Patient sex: M
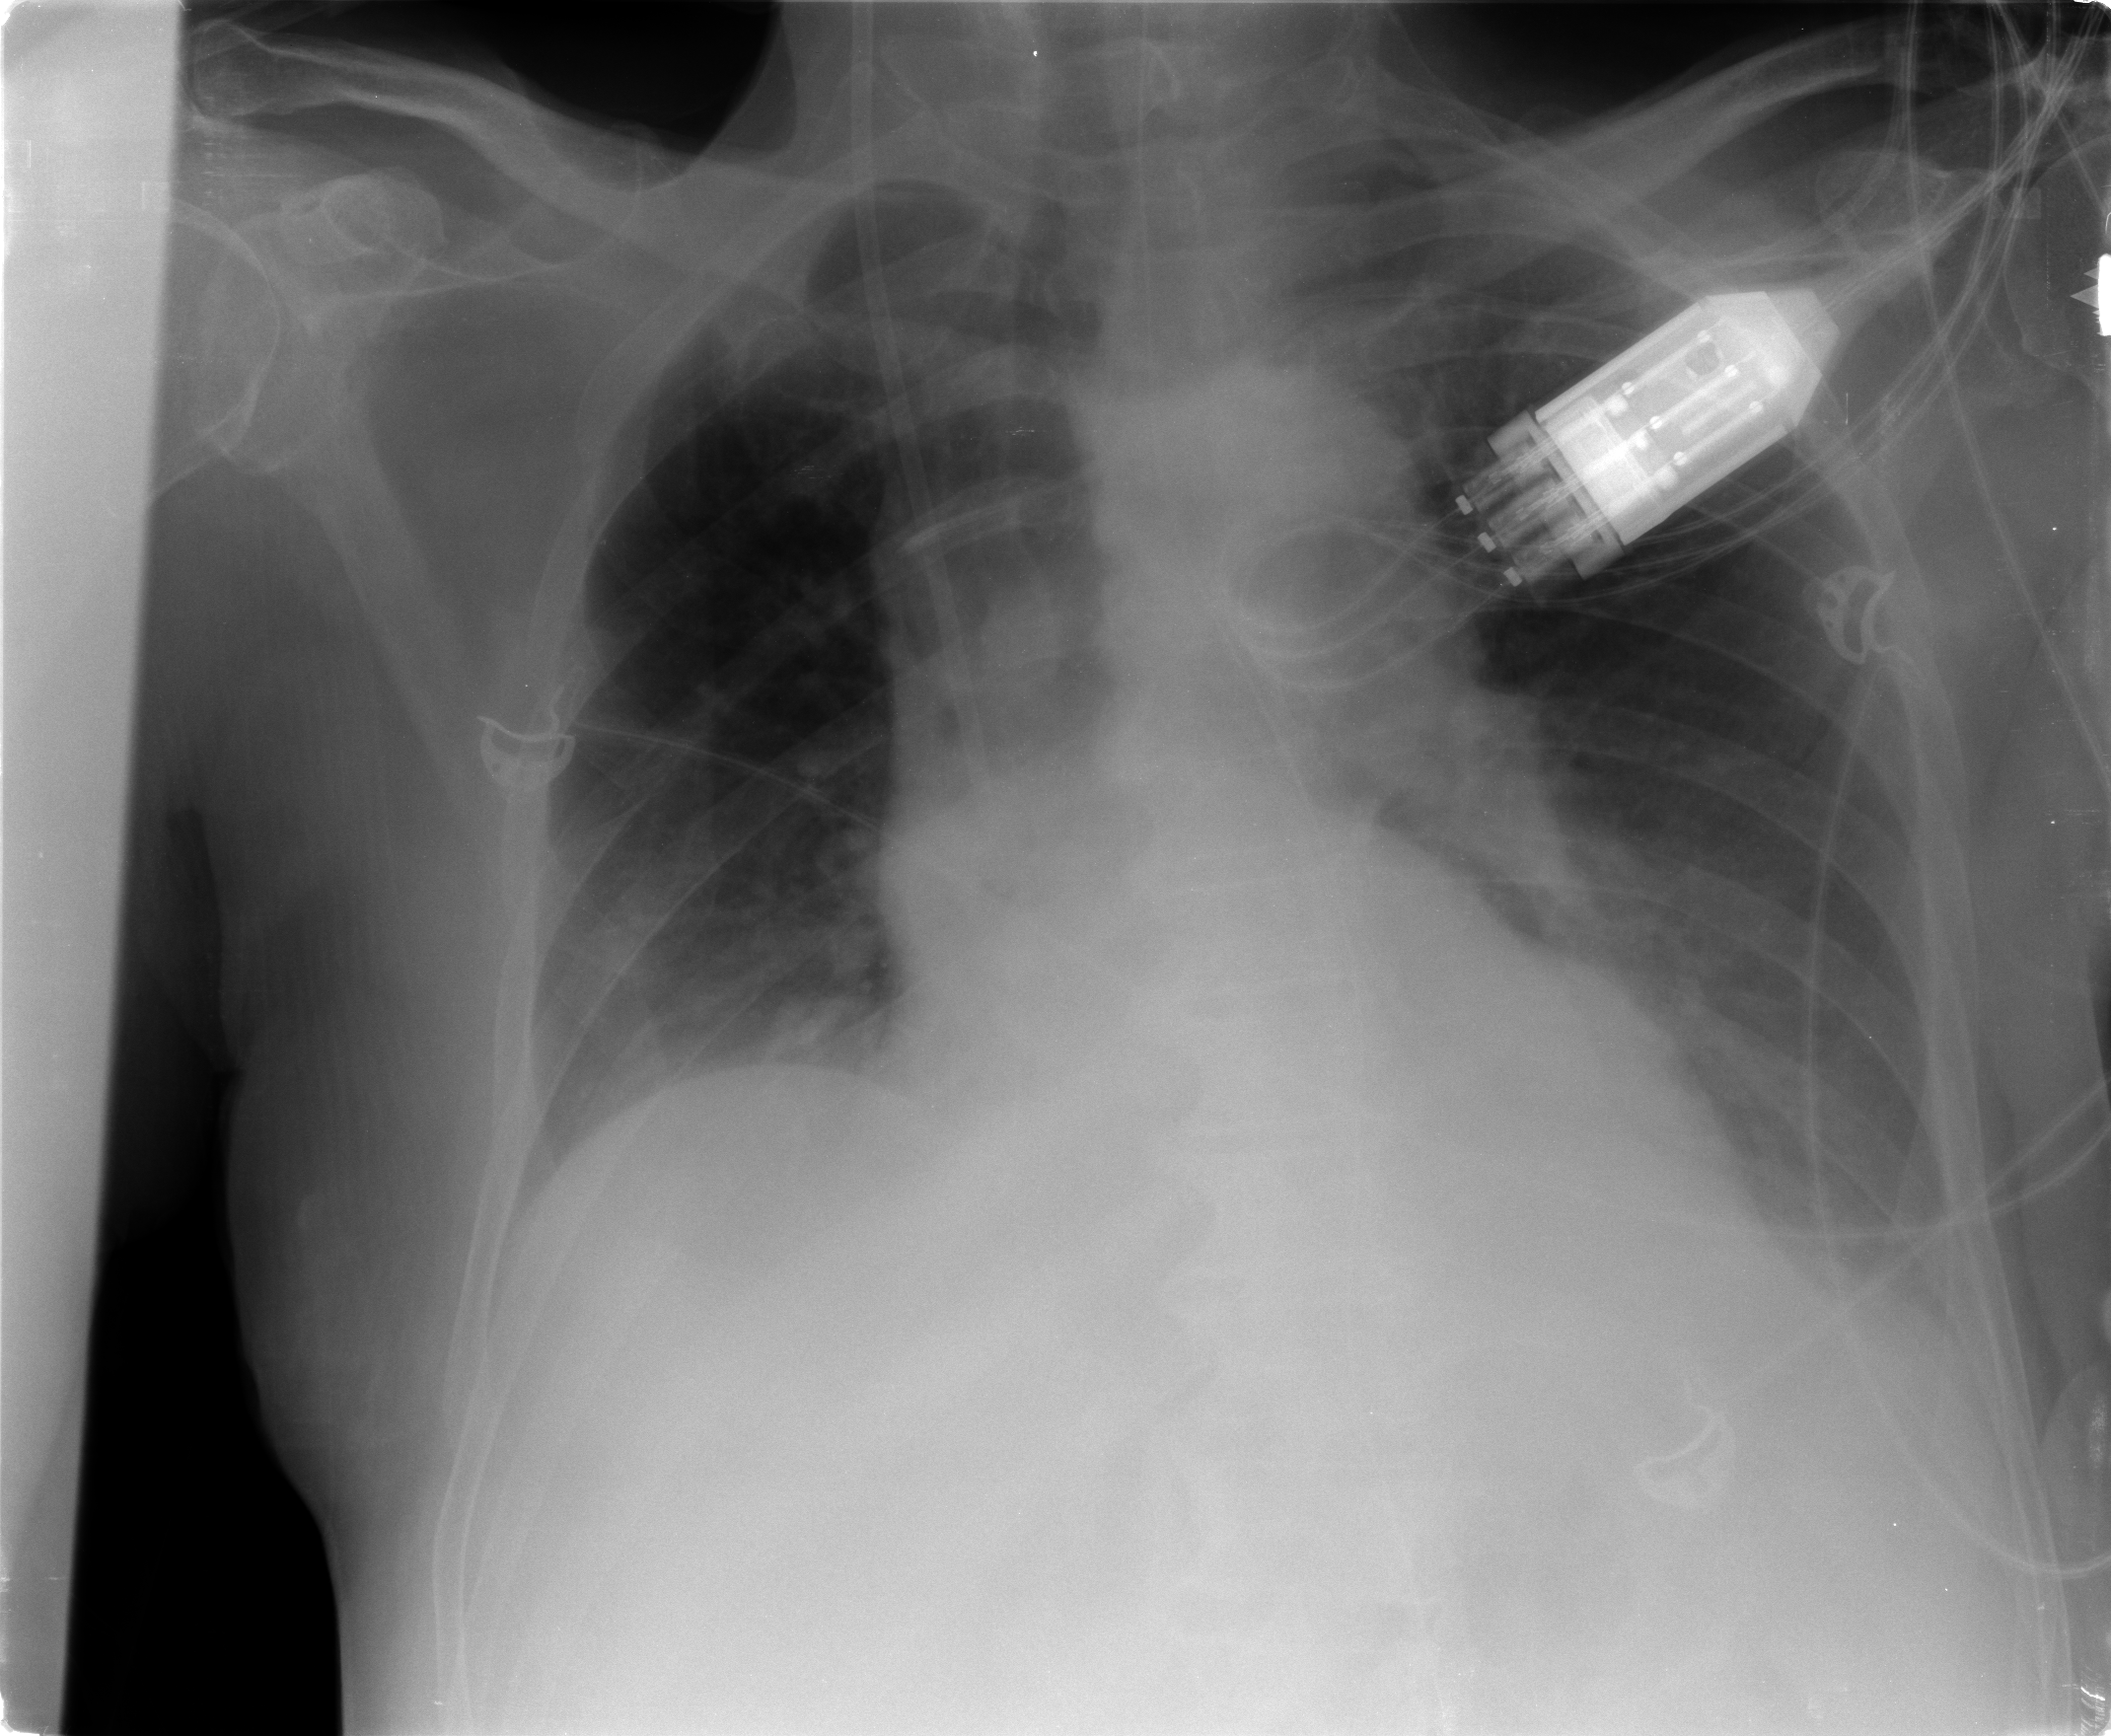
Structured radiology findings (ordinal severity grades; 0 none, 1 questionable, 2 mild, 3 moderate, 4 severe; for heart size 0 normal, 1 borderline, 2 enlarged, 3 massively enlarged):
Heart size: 0
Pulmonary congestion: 2
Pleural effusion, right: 0
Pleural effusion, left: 2
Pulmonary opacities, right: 0
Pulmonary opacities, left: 2
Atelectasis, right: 2
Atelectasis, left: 2